Question: I'm trying to add the doksoft_backup plugin to ckeditor. This is my second try at a plugin and like the first I can't seem to get buttons to appear. I have done the following:
-

- Added the required code to my config.js ... the "extraPlugins" attribute.config.extraPlugins = 'doksoft_backup';
And a toolbar based on the docs.
'''
config.toolbar = 'TrackingNotesToolBar';
config.toolbar_TrackingNotesToolBar =
[
{ name: 'source', items : [ 'Maximize','-','Source'] },
{ name: 'clipboard', items : [ 'Cut','Copy','Paste','PasteText','PasteFromWord','-','Undo','Redo' ] },
{ name: 'images', itmes: [ 'Image', 'Table', 'HorizontalRule', 'SpecialChar' ] },
{ name: 'editing', items : [ 'Find','Replace','-','SelectAll','-','Scayt' ] },
{ name: 'links', items : [ 'Link','Unlink','Anchor' ] },
{ name: 'backup', items : [ 'doksoft_backup_save','doksoft_backup_load' ] },
'/',
{ name: 'styles', items : [ 'Styles','Format' ] },
{ name: 'basicstyles', items : [ 'Bold','Italic','Strike','-','RemoveFormat' ] },
{ name: 'paragraph', items : [ 'NumberedList','BulletedList','-','Outdent','Indent','-','Blockquote' ] }
];
'''
The line that I'm trying to get moving is the one containing doksoft_backup_load and _save in it. All the other toolbars listed here load just fine, but there's no save/load button for this plugin.
I tried using the autosave plugin as well. It actually and began saving content to keys in local storage on my browser, but like this one I never did get buttons to appear.
I am convinced there is something simple here. There are no JS console errors and I can't navigate to the png's that are supposed to be used.
Is there a trick I'm missing to getting buttons to display? Is there a debug mode for ckeditor that might help?
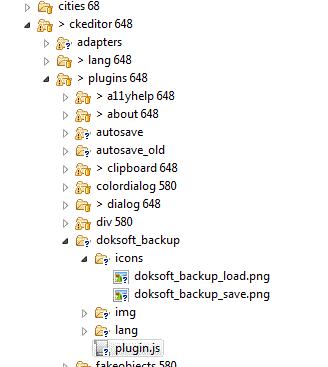
Answer: I think there is an error in the doksoft_backup installation instruction, you don't have to put following code in 'config.js':
'''
config.extraPlugins = 'doksoft_backup';
'''
Actually you can should put it on the Web page:
'''
CKEDITOR.replace( 'editor1', {extraPlugins: 'doksoft_backup'} );
'''
This should make the two button show up.